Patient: sex M, age 79
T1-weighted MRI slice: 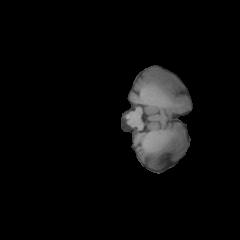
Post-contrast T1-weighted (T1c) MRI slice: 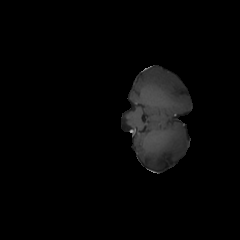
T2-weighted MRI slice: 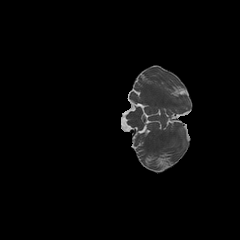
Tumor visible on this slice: no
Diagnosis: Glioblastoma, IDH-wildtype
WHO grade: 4